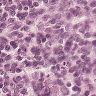
Metastatic tissue present: yes